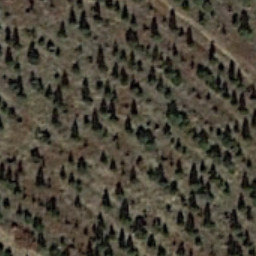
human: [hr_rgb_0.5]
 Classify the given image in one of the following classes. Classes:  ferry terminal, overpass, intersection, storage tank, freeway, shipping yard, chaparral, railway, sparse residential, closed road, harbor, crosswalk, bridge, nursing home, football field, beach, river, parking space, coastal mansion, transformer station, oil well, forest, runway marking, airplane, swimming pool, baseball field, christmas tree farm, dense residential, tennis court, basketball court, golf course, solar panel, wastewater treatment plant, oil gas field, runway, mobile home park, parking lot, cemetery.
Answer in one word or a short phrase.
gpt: christmas tree farm